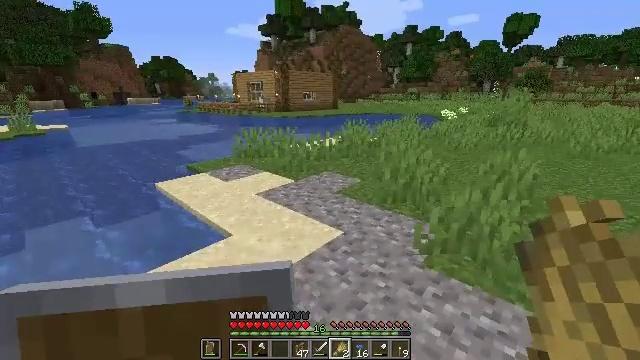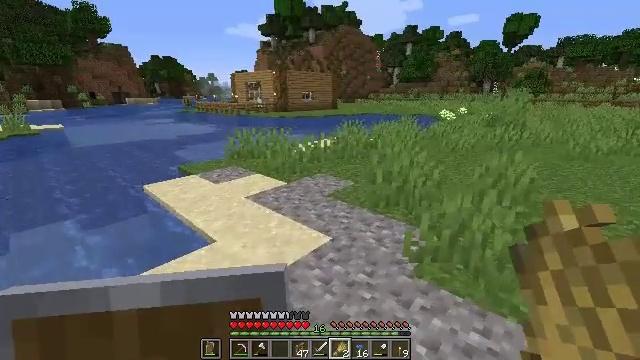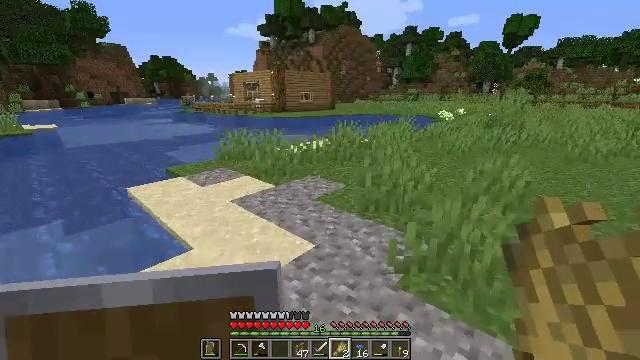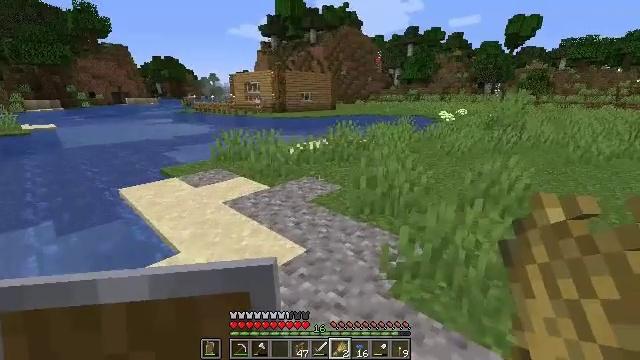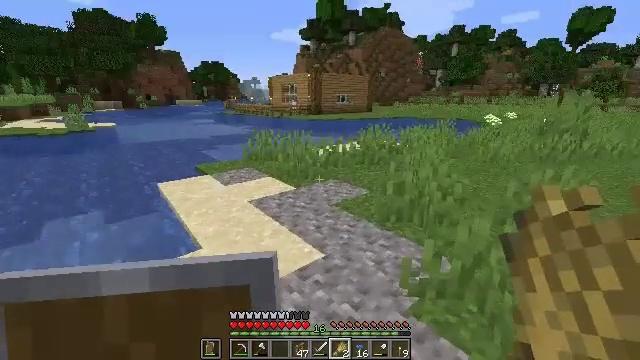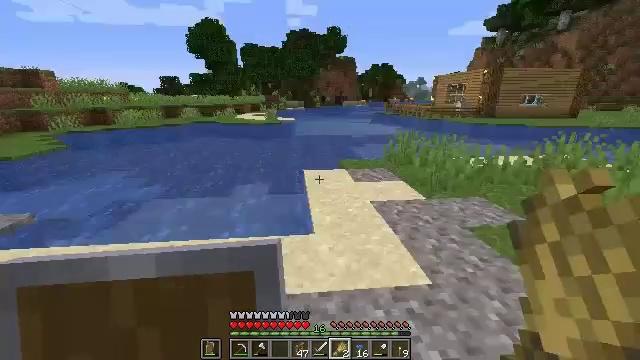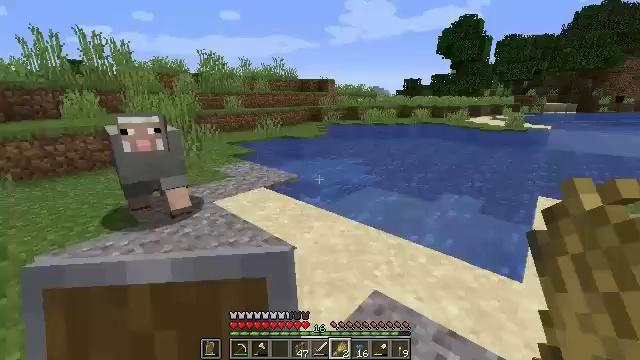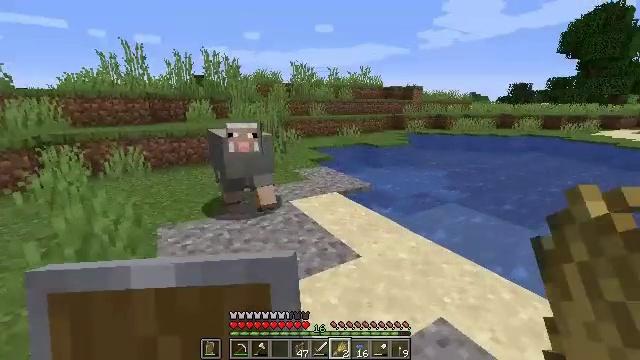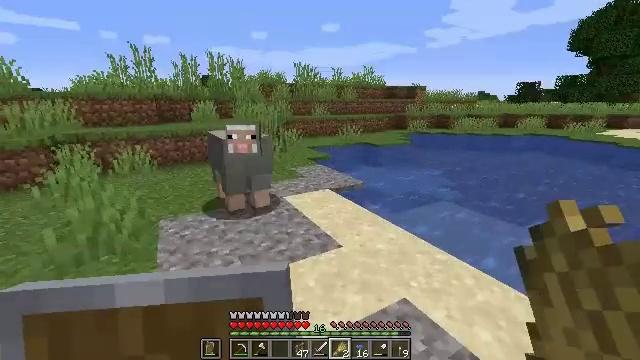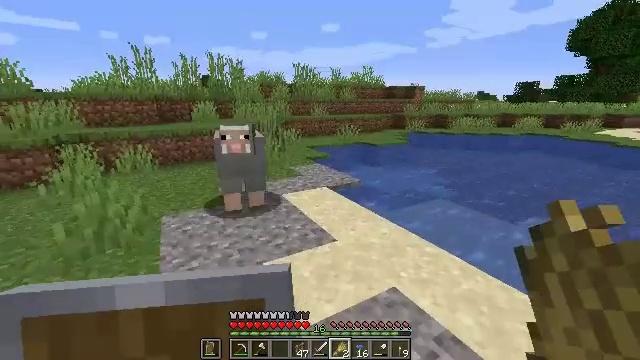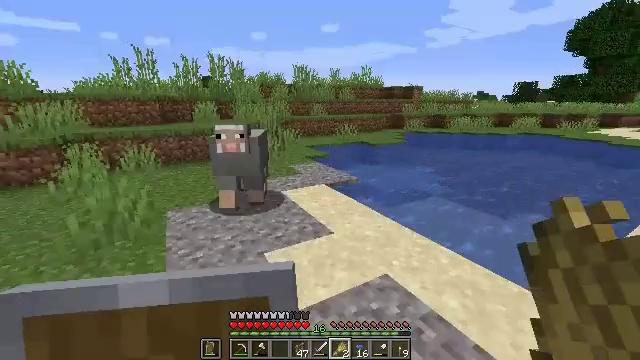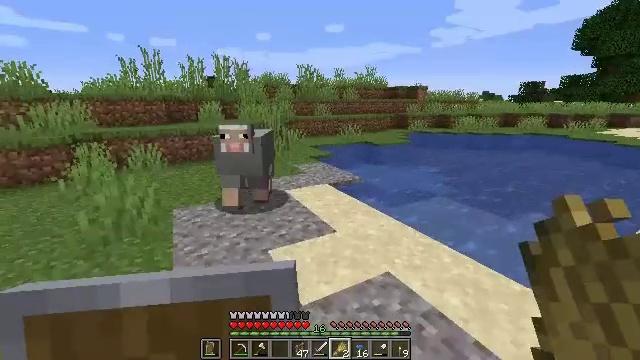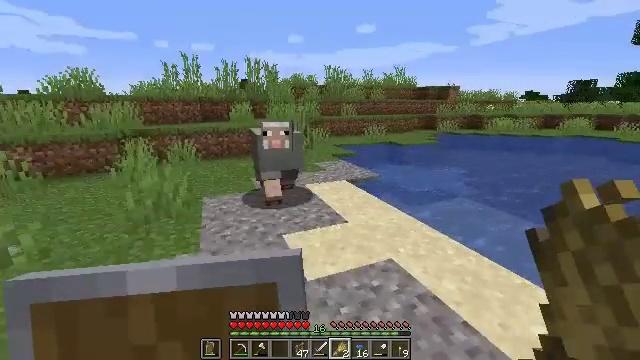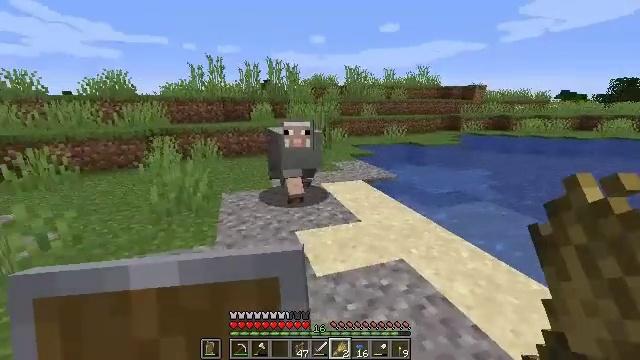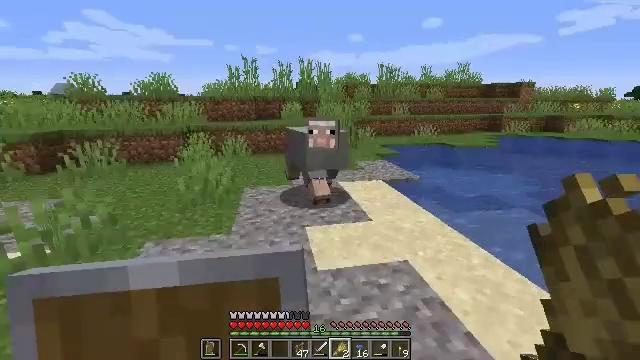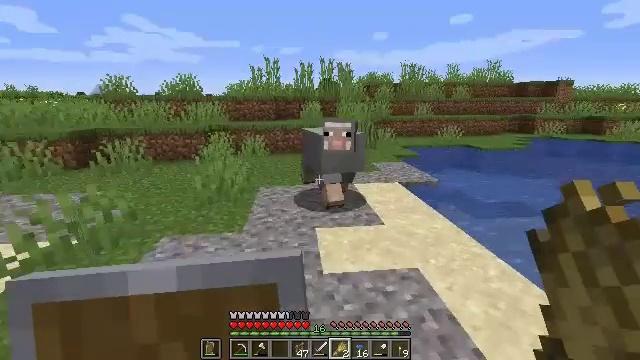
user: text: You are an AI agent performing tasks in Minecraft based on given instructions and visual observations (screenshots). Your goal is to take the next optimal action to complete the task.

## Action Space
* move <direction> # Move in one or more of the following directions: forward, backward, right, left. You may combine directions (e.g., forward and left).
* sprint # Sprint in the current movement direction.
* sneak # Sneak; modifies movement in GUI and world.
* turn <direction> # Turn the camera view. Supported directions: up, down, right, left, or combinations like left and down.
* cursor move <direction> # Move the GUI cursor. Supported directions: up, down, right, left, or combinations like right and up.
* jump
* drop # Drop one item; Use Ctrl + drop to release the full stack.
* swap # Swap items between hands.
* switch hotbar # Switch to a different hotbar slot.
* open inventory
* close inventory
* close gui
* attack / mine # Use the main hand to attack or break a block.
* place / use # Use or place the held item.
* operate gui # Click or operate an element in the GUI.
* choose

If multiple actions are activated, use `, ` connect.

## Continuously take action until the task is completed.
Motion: motion action
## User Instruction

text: Craft an iron hoe using a crafting table.
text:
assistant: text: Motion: move forward and move right
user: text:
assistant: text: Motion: move forward and move right
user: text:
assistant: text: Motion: move forward and move right
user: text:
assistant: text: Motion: move forward and move right, turn left
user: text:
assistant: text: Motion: move right, turn left
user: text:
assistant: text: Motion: move right, turn left
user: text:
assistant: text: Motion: move back and move right, turn left and up
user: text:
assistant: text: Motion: move back and move right, turn left
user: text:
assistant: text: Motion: move back
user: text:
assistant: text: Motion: move back
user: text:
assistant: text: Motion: move back and move right
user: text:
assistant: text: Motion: move right, turn left
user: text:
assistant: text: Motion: move right, turn left
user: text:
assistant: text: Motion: move right, turn left
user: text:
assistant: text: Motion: move forward and move right, turn left
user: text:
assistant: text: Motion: move forward and move right
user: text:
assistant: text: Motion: move forward and move right
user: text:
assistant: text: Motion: no_op
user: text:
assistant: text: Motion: move back, turn left
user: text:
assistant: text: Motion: move back, turn left
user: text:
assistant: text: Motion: move back, turn left
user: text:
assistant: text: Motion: move back and move right
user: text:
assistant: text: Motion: move back and move right
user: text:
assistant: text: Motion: move back and move right
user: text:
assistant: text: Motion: move back and move right
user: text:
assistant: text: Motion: move back and move right
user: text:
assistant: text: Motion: move back and move right
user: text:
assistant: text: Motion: move back and move right
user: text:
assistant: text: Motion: move back
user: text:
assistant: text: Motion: move back